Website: macys
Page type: gifting
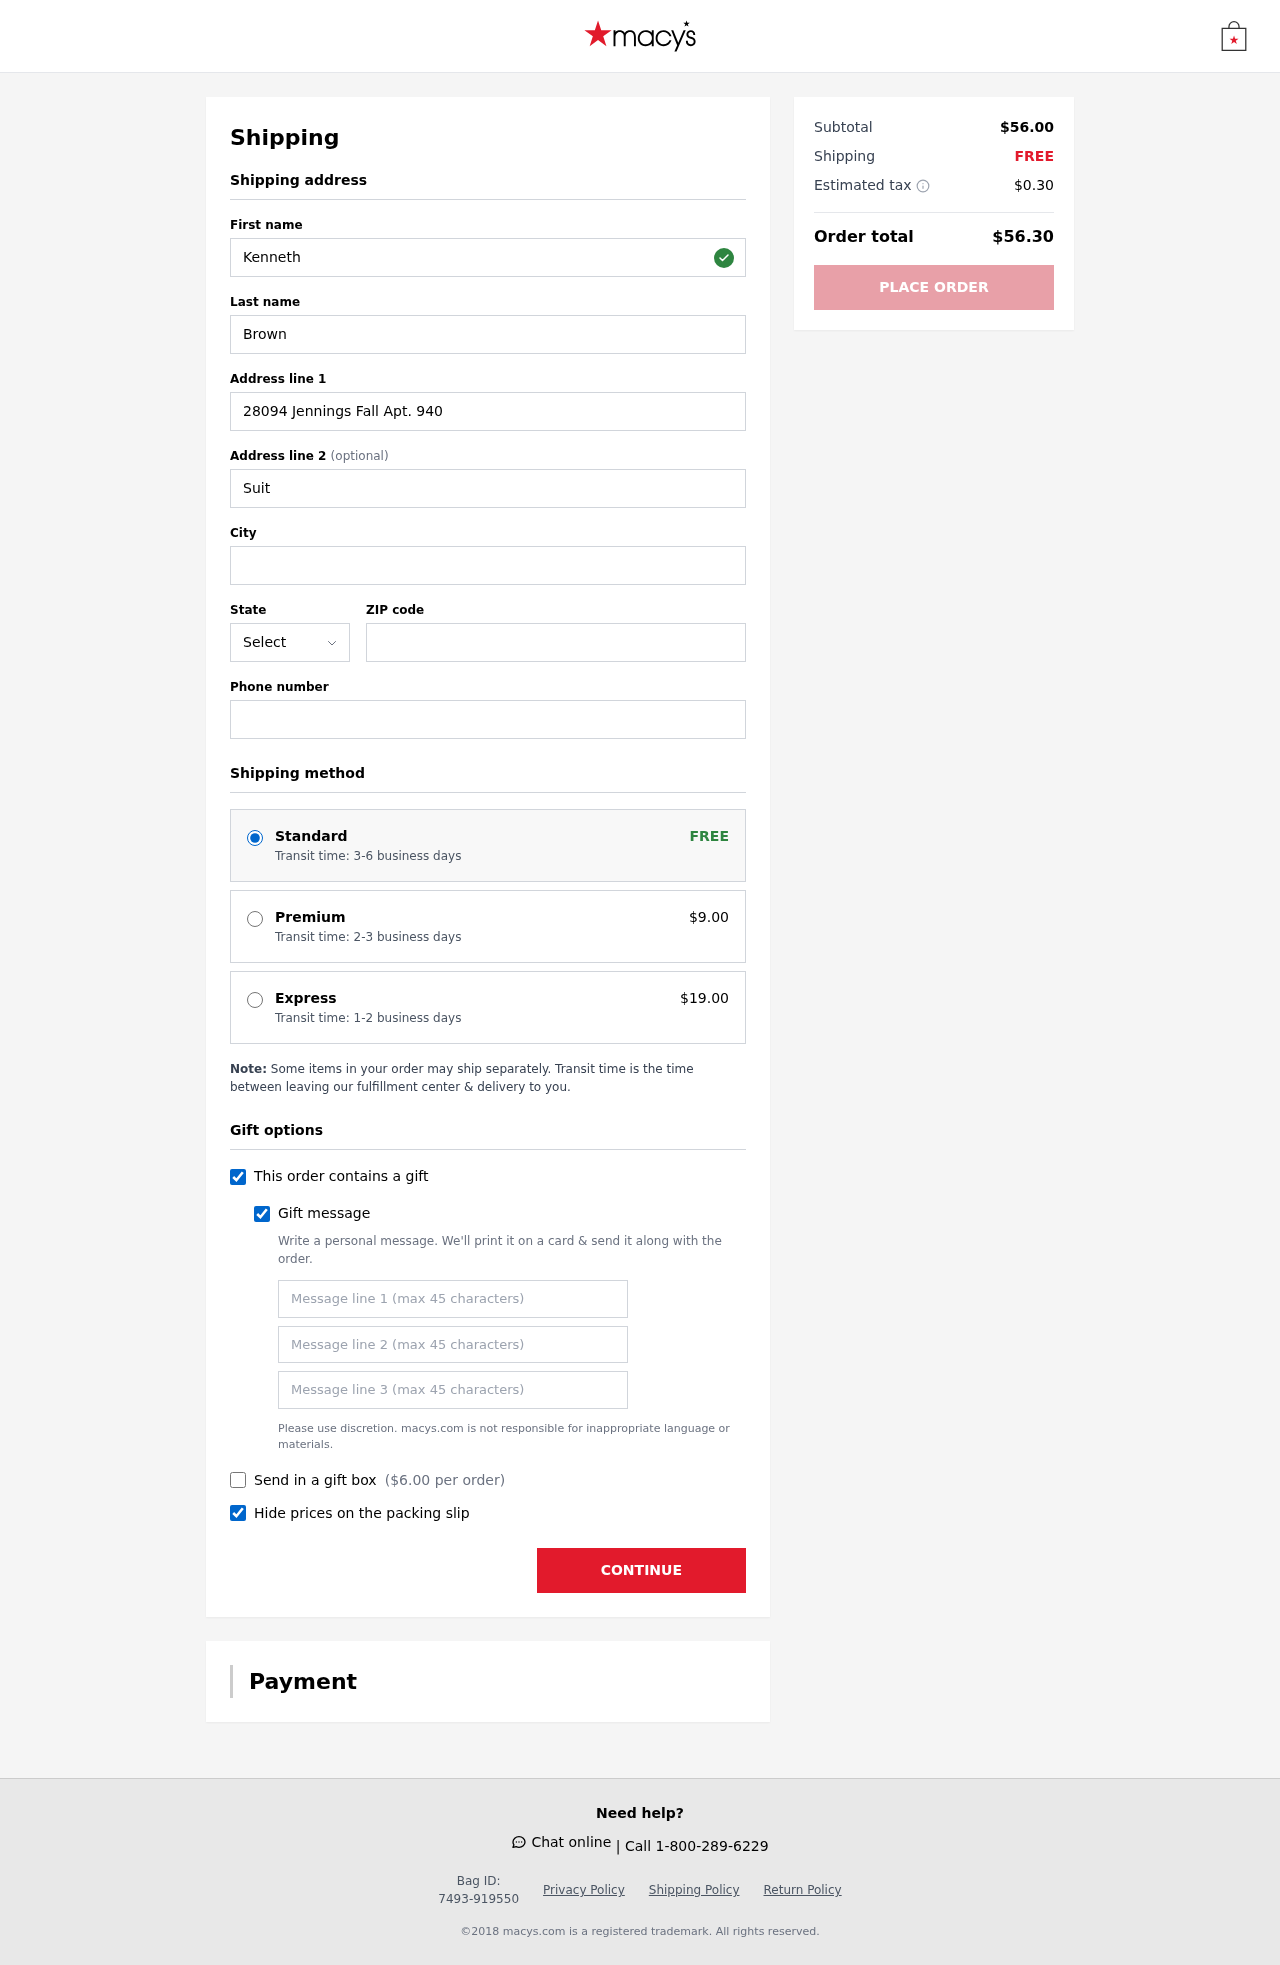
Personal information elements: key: PII_STATE_ABBR
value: MH
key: PII_FIRSTNAME
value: Kenneth
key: PII_LASTNAME
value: Brown
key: PII_STREET
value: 28094 Jennings Fall Apt. 940
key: PII_STREET2
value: Suite 827
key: PII_CITY
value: Morrisstad
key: PII_POSTCODE
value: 34117
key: PII_PHONE
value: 8875114081
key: PII_GIFT_MESSAGE
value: Hey Richard, I thought you might appreciate this little boost for your joints—after all the hikes we’ve got planned! Wishing you a year full of adventure and staying active. Cheers!  Kenneth
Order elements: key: ORDER_SHIPPING_STANDARD
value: Transit time: 3-6 business days
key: ORDER_SHIPPING_PREMIUM
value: Transit time: 2-3 business days
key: ORDER_SHIPPING_PREMIUM_PRICE
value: $9.00
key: ORDER_SHIPPING_EXPRESS
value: Transit time: 1-2 business days
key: ORDER_SHIPPING_EXPRESS_PRICE
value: $19.00
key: ORDER_GIFT_BOX_PRICE
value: $6.00
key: ORDER_SUBTOTAL
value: $56.00
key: ORDER_SHIPPING_COST
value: FREE
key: ORDER_TAX
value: $0.30
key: ORDER_TOTAL
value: $56.30